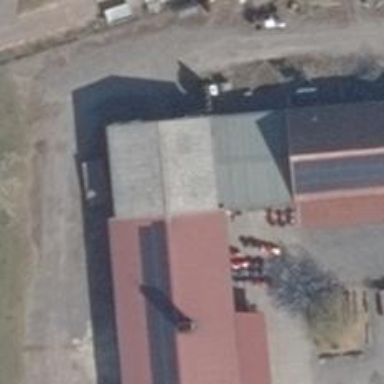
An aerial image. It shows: Hardware shop.